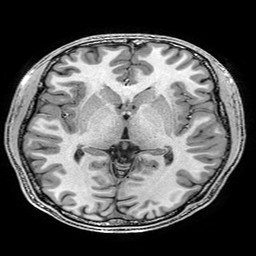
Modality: T1w
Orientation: coronal
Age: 22
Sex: male
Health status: healthy